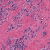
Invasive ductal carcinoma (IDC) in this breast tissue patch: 1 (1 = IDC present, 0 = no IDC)